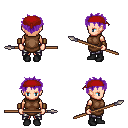
a pixel art fantasy rpg character, female body template, human, light skin, brown tunic, metal pants, purple bedhead hairstyle, red bandana, leather bracers, black shoes, spear, four views (front, back, left, right), 2x2 character sprite sheet, small pixel art, hard edges, no anti-aliasing